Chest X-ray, PA view. Patient: 40 years old, sex F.
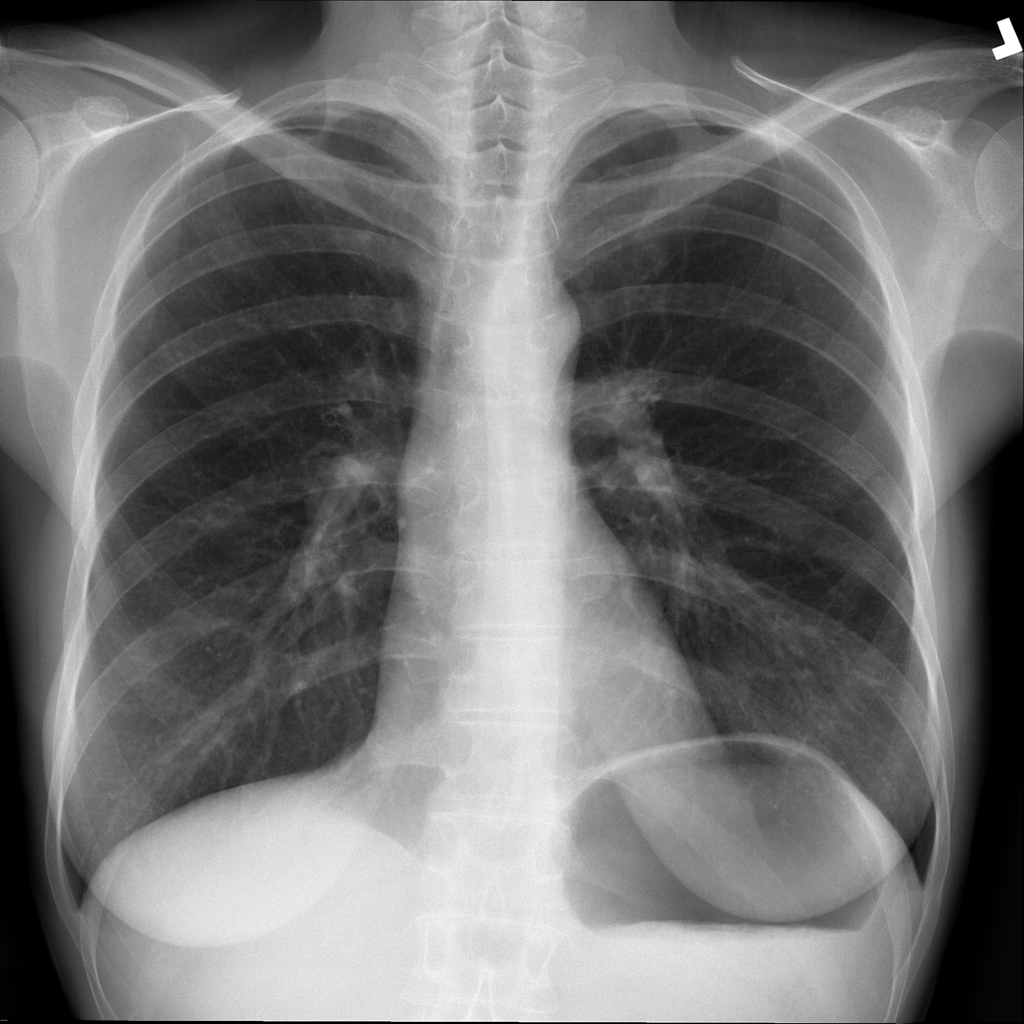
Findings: No Finding